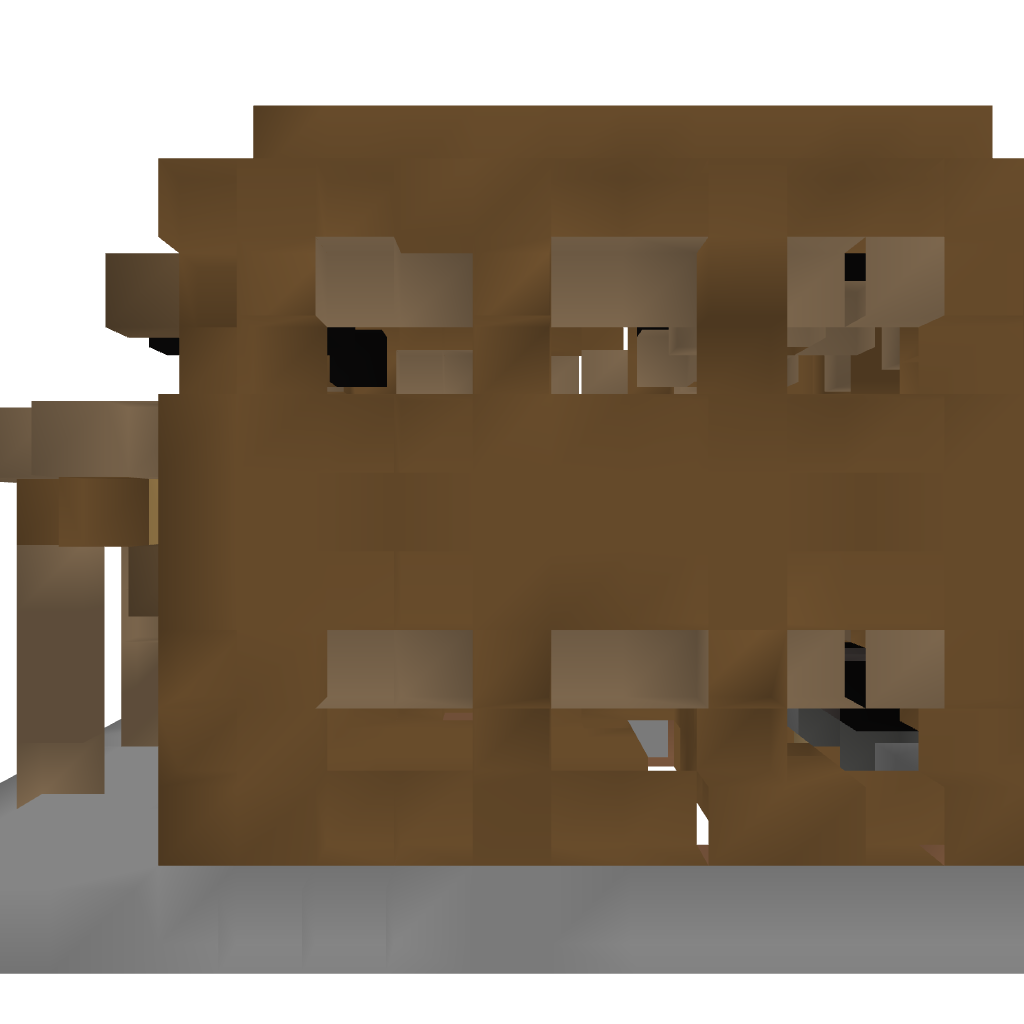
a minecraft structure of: The Hensley Home